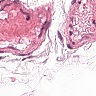
Metastatic tissue present: no